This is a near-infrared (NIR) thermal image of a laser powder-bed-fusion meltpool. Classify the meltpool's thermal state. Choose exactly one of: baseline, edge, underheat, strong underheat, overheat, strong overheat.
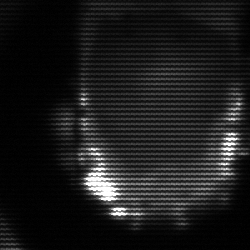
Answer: baseline